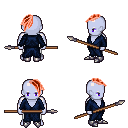
a pixel art fantasy rpg character, male body template, dark elf, purple skin, blue robe, white pants, red long mohawk hairstyle, metal boots, spear, four views (front, back, left, right), 2x2 character sprite sheet, small pixel art, hard edges, no anti-aliasing